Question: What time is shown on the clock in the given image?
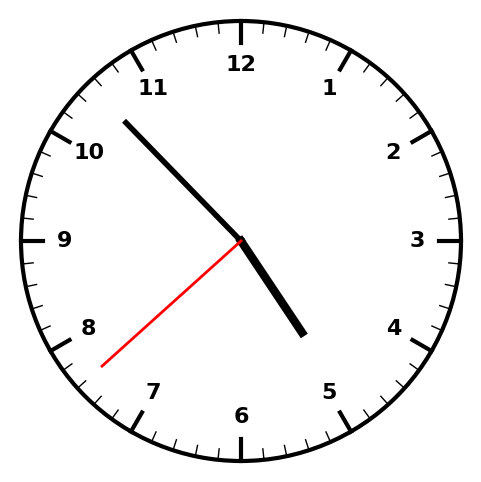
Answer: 04:52:38